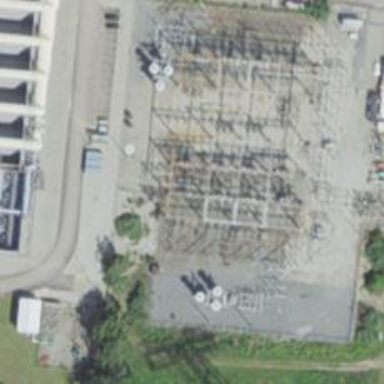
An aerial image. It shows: Switch for power supply.